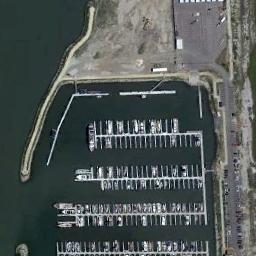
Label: harbor